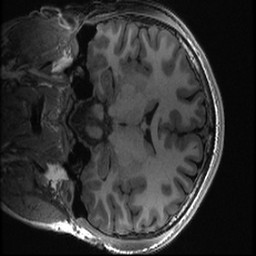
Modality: T1w
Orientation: coronal